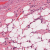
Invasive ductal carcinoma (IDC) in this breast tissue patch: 1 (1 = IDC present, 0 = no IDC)